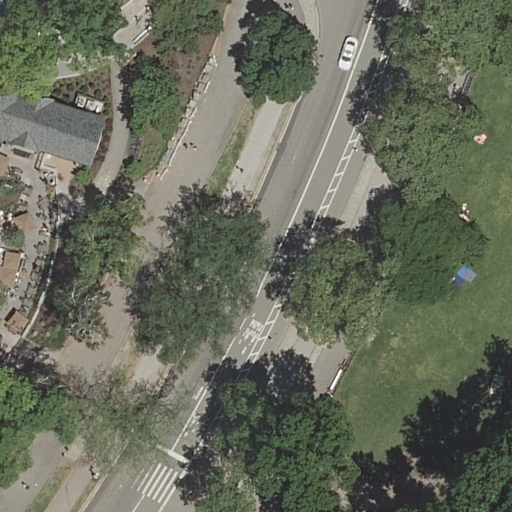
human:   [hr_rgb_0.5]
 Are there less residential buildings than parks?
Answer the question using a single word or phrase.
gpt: no

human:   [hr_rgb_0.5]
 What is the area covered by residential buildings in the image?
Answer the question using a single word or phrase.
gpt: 1961m2

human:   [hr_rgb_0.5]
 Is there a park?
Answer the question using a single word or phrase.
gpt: yes

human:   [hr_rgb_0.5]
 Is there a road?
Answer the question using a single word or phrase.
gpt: yes

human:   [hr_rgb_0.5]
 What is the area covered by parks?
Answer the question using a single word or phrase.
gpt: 10627m2

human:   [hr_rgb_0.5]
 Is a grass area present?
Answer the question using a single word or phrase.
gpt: yes

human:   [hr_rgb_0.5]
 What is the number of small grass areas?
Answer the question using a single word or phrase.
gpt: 0

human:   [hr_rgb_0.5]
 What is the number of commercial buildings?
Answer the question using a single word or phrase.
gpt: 0

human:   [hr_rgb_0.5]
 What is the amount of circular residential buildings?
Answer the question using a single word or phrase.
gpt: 0

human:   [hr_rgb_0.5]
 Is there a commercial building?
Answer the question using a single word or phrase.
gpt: no

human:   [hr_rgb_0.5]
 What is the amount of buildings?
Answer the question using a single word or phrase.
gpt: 1

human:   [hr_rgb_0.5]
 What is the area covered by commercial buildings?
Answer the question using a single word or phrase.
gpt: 0m2

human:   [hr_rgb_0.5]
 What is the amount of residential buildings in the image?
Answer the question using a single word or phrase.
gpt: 1

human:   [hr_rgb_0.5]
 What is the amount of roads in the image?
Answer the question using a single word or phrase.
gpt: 13

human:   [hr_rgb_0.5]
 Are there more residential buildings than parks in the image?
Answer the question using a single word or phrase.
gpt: no

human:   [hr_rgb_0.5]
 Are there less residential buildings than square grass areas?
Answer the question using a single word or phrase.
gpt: no

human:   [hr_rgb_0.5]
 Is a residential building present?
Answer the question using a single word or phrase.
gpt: yes

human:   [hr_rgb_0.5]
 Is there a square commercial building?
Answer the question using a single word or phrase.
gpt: no

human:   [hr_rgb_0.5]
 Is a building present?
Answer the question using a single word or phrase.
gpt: yes

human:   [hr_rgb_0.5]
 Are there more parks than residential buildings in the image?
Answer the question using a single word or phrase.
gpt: no

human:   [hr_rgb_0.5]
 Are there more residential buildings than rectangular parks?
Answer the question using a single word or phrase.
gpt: no

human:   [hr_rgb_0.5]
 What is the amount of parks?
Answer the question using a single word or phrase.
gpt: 1

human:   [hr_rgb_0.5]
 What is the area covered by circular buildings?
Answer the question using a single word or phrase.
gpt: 0m2

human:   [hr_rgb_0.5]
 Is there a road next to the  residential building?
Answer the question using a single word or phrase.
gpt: yes

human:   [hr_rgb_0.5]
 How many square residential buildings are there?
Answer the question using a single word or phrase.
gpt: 0

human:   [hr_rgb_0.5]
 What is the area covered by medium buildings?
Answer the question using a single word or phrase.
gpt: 0m2

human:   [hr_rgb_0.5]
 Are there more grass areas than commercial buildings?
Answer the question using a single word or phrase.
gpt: yes

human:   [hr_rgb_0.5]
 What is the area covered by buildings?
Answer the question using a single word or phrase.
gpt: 1961m2

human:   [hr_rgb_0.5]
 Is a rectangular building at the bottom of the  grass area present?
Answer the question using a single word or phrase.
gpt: no

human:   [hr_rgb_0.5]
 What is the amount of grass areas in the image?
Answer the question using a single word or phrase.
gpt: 1

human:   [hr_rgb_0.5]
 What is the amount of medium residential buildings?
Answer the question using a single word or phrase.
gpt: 0

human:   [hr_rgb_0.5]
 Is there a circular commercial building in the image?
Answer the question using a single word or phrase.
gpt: no

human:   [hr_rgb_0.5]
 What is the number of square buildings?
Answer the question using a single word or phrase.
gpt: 0

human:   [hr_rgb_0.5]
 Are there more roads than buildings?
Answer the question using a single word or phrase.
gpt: yes

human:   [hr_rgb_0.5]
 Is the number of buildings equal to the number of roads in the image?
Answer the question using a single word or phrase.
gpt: no

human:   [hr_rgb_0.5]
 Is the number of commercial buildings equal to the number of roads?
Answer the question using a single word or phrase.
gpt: no

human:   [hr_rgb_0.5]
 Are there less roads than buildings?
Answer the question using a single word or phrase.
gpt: no

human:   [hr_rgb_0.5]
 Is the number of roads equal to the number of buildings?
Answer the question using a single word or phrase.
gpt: no

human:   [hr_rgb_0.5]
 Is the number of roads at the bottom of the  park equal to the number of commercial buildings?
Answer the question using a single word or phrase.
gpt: no

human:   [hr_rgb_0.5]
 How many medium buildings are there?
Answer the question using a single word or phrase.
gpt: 0

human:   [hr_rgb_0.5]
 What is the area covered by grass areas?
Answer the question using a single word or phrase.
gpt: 10627m2

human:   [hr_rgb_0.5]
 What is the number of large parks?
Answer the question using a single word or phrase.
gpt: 1

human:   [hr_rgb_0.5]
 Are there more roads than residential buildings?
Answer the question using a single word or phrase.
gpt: yes

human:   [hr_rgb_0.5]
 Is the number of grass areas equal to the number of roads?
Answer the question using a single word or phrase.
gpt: no

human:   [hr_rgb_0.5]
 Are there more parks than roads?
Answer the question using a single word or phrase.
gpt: no

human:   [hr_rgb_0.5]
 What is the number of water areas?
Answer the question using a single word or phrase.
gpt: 0

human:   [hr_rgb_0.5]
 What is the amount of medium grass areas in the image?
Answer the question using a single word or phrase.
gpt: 0

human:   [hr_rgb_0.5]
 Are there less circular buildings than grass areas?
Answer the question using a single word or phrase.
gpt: yes

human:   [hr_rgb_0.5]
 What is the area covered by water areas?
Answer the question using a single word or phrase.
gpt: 0m2

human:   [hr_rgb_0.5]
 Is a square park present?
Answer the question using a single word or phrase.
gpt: no

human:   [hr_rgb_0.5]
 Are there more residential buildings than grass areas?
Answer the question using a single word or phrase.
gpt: no

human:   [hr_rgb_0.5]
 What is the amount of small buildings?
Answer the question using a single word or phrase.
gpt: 0

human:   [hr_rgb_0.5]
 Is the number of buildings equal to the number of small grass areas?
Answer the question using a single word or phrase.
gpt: no

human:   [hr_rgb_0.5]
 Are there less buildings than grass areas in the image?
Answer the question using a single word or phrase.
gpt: no

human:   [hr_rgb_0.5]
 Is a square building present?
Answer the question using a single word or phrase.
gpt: no

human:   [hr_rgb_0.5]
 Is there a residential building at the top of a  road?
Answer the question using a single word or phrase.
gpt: yes

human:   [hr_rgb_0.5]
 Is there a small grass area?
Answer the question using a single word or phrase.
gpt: no

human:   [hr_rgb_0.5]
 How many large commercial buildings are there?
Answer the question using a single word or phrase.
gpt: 0

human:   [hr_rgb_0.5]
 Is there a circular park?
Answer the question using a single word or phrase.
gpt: no

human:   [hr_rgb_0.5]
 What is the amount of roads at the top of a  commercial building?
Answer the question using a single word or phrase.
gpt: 0

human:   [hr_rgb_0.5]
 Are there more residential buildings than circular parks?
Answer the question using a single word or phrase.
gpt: yes

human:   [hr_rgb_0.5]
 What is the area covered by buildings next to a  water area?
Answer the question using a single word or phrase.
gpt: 0m2

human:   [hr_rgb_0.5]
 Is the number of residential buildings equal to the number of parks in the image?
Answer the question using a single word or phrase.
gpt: yes

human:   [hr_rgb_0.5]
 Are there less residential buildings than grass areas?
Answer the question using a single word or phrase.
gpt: no